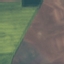
Land use / land cover: AnnualCrop